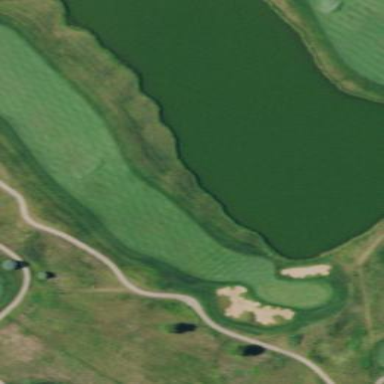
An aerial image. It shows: Rough area in golf course.